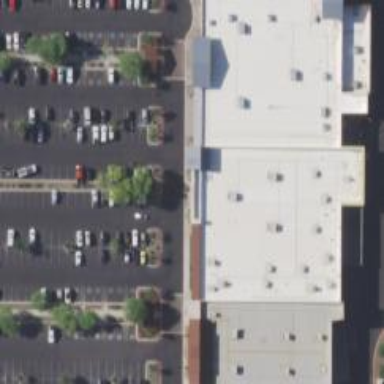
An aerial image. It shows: Building.